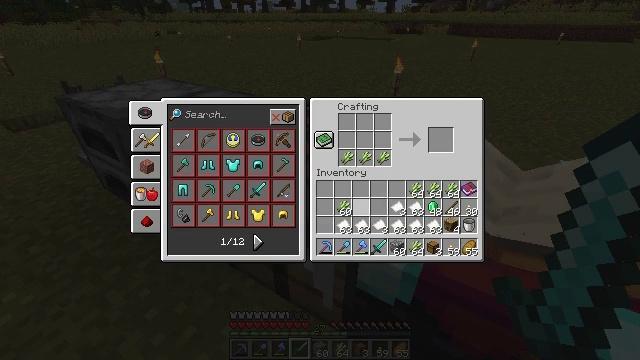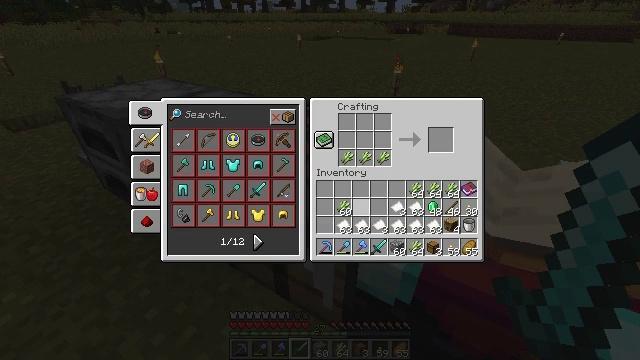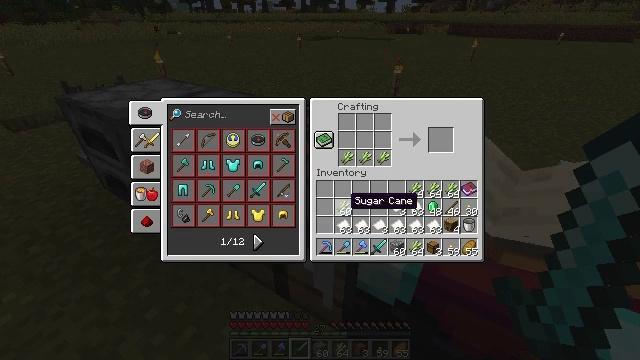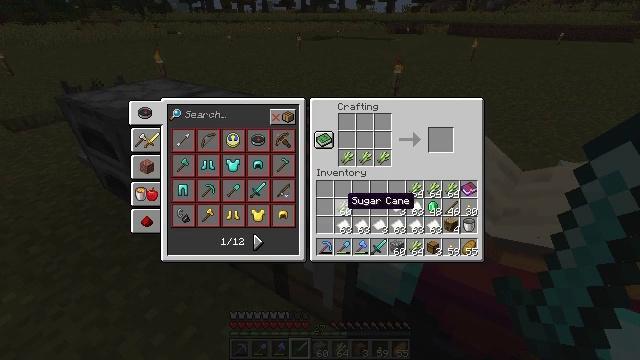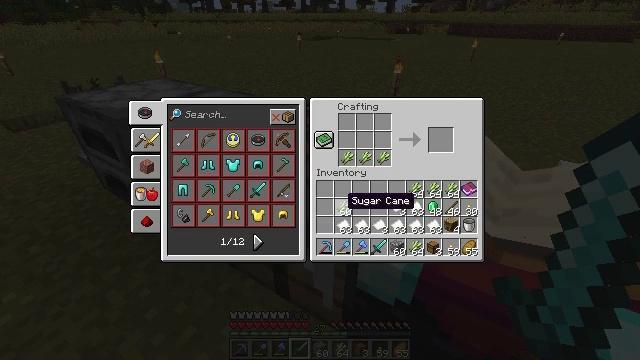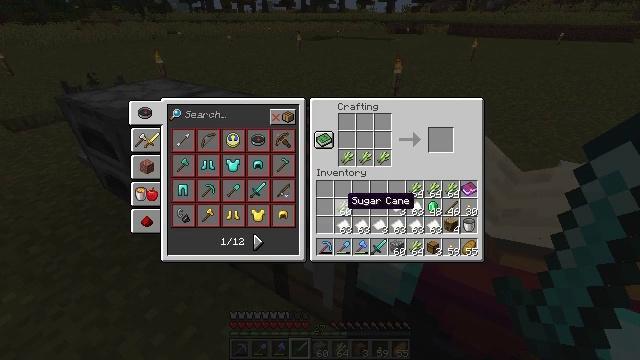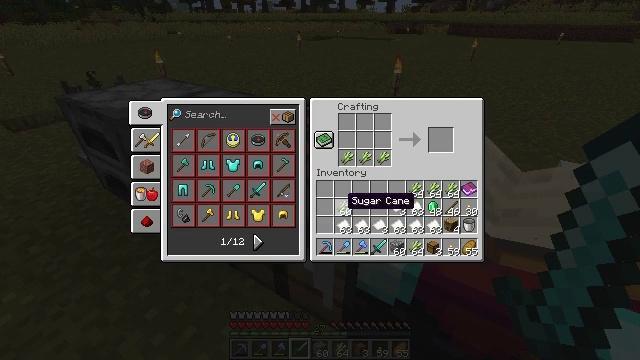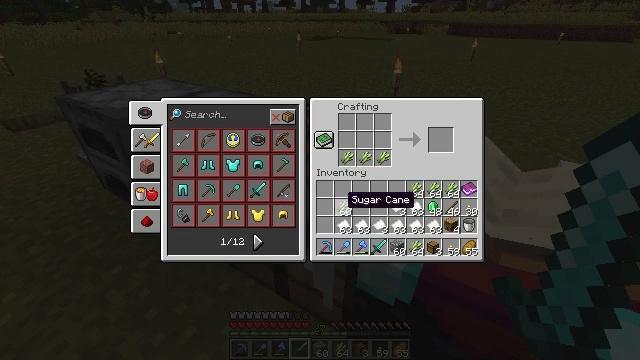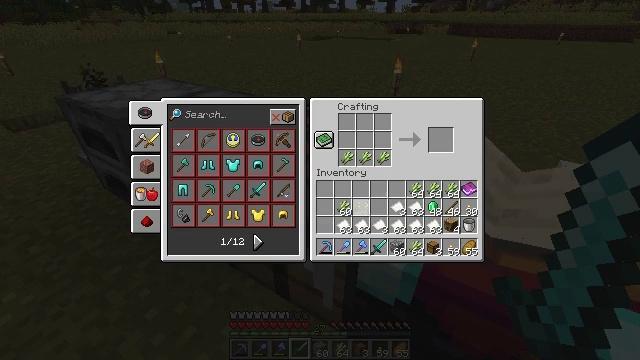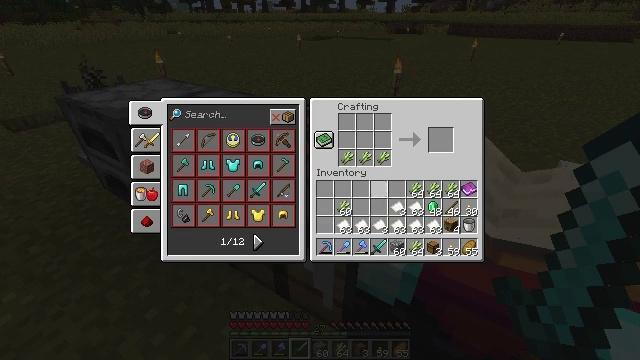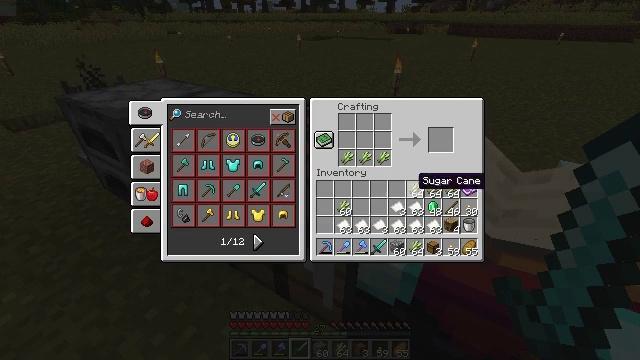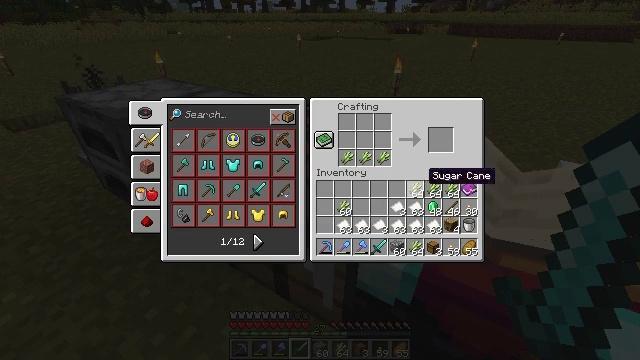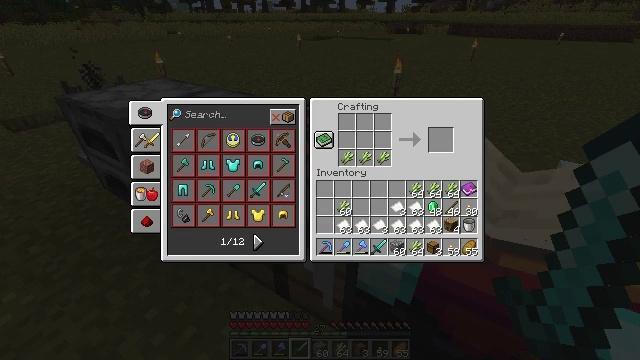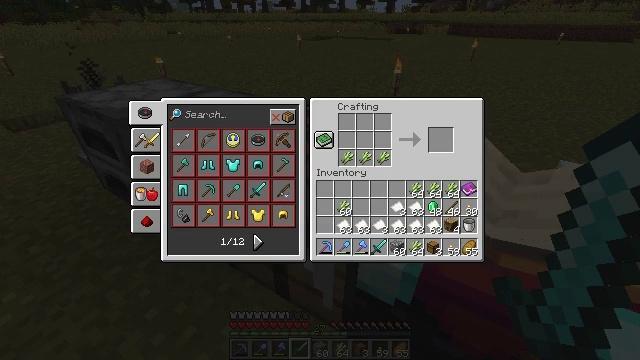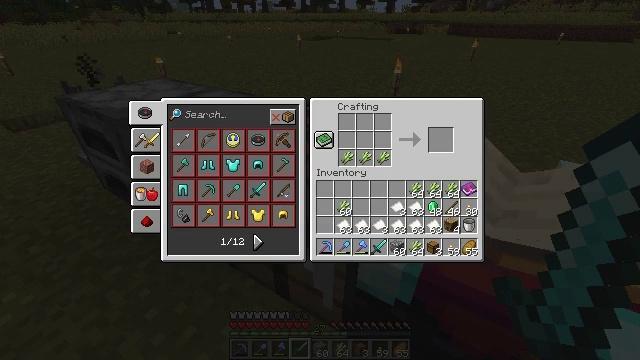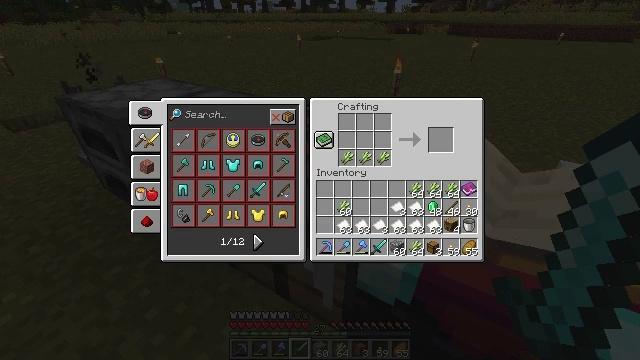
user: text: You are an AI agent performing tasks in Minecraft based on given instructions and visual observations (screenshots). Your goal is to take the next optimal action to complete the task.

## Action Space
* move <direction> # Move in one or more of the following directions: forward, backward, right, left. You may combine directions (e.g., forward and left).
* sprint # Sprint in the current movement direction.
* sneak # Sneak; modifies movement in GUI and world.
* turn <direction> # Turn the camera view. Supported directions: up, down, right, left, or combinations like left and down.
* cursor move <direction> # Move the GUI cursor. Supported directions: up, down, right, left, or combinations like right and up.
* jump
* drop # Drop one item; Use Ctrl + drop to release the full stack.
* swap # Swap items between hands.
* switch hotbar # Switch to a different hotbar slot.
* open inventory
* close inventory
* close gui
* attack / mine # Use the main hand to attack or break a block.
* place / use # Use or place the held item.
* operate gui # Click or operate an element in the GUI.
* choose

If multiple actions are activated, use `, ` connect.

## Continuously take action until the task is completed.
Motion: motion action
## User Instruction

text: Craft paper with the crafting table.
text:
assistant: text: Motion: no_op
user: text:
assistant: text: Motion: cursor move left
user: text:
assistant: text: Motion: no_op
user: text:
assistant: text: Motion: no_op
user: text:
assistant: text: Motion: no_op
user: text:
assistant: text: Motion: no_op
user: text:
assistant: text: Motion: no_op
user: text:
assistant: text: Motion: cursor move right
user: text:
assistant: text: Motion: cursor move right and up
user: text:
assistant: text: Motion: cursor move right
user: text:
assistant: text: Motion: cursor move right
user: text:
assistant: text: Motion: no_op
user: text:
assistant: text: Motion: cursor move left and up
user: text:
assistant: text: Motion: cursor move left
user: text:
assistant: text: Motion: cursor move left and down
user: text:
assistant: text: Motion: cursor move left and down
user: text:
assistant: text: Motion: cursor move left
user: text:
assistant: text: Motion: no_op
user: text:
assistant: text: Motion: no_op
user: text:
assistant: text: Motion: no_op
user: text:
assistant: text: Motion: cursor move right
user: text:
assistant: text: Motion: no_op
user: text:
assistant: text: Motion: no_op
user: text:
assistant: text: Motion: no_op
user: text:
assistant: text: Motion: operate gui
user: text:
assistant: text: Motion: operate gui
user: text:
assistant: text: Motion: operate gui
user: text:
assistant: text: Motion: cursor move up
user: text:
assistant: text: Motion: cursor move up
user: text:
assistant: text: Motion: no_op